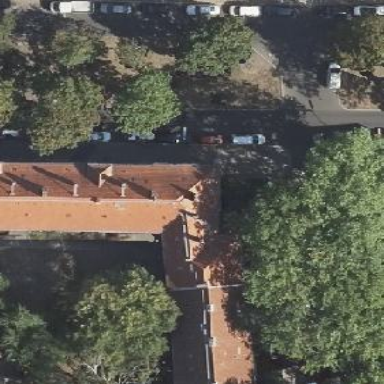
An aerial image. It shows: Hipped-roof building with apartments.